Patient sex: M
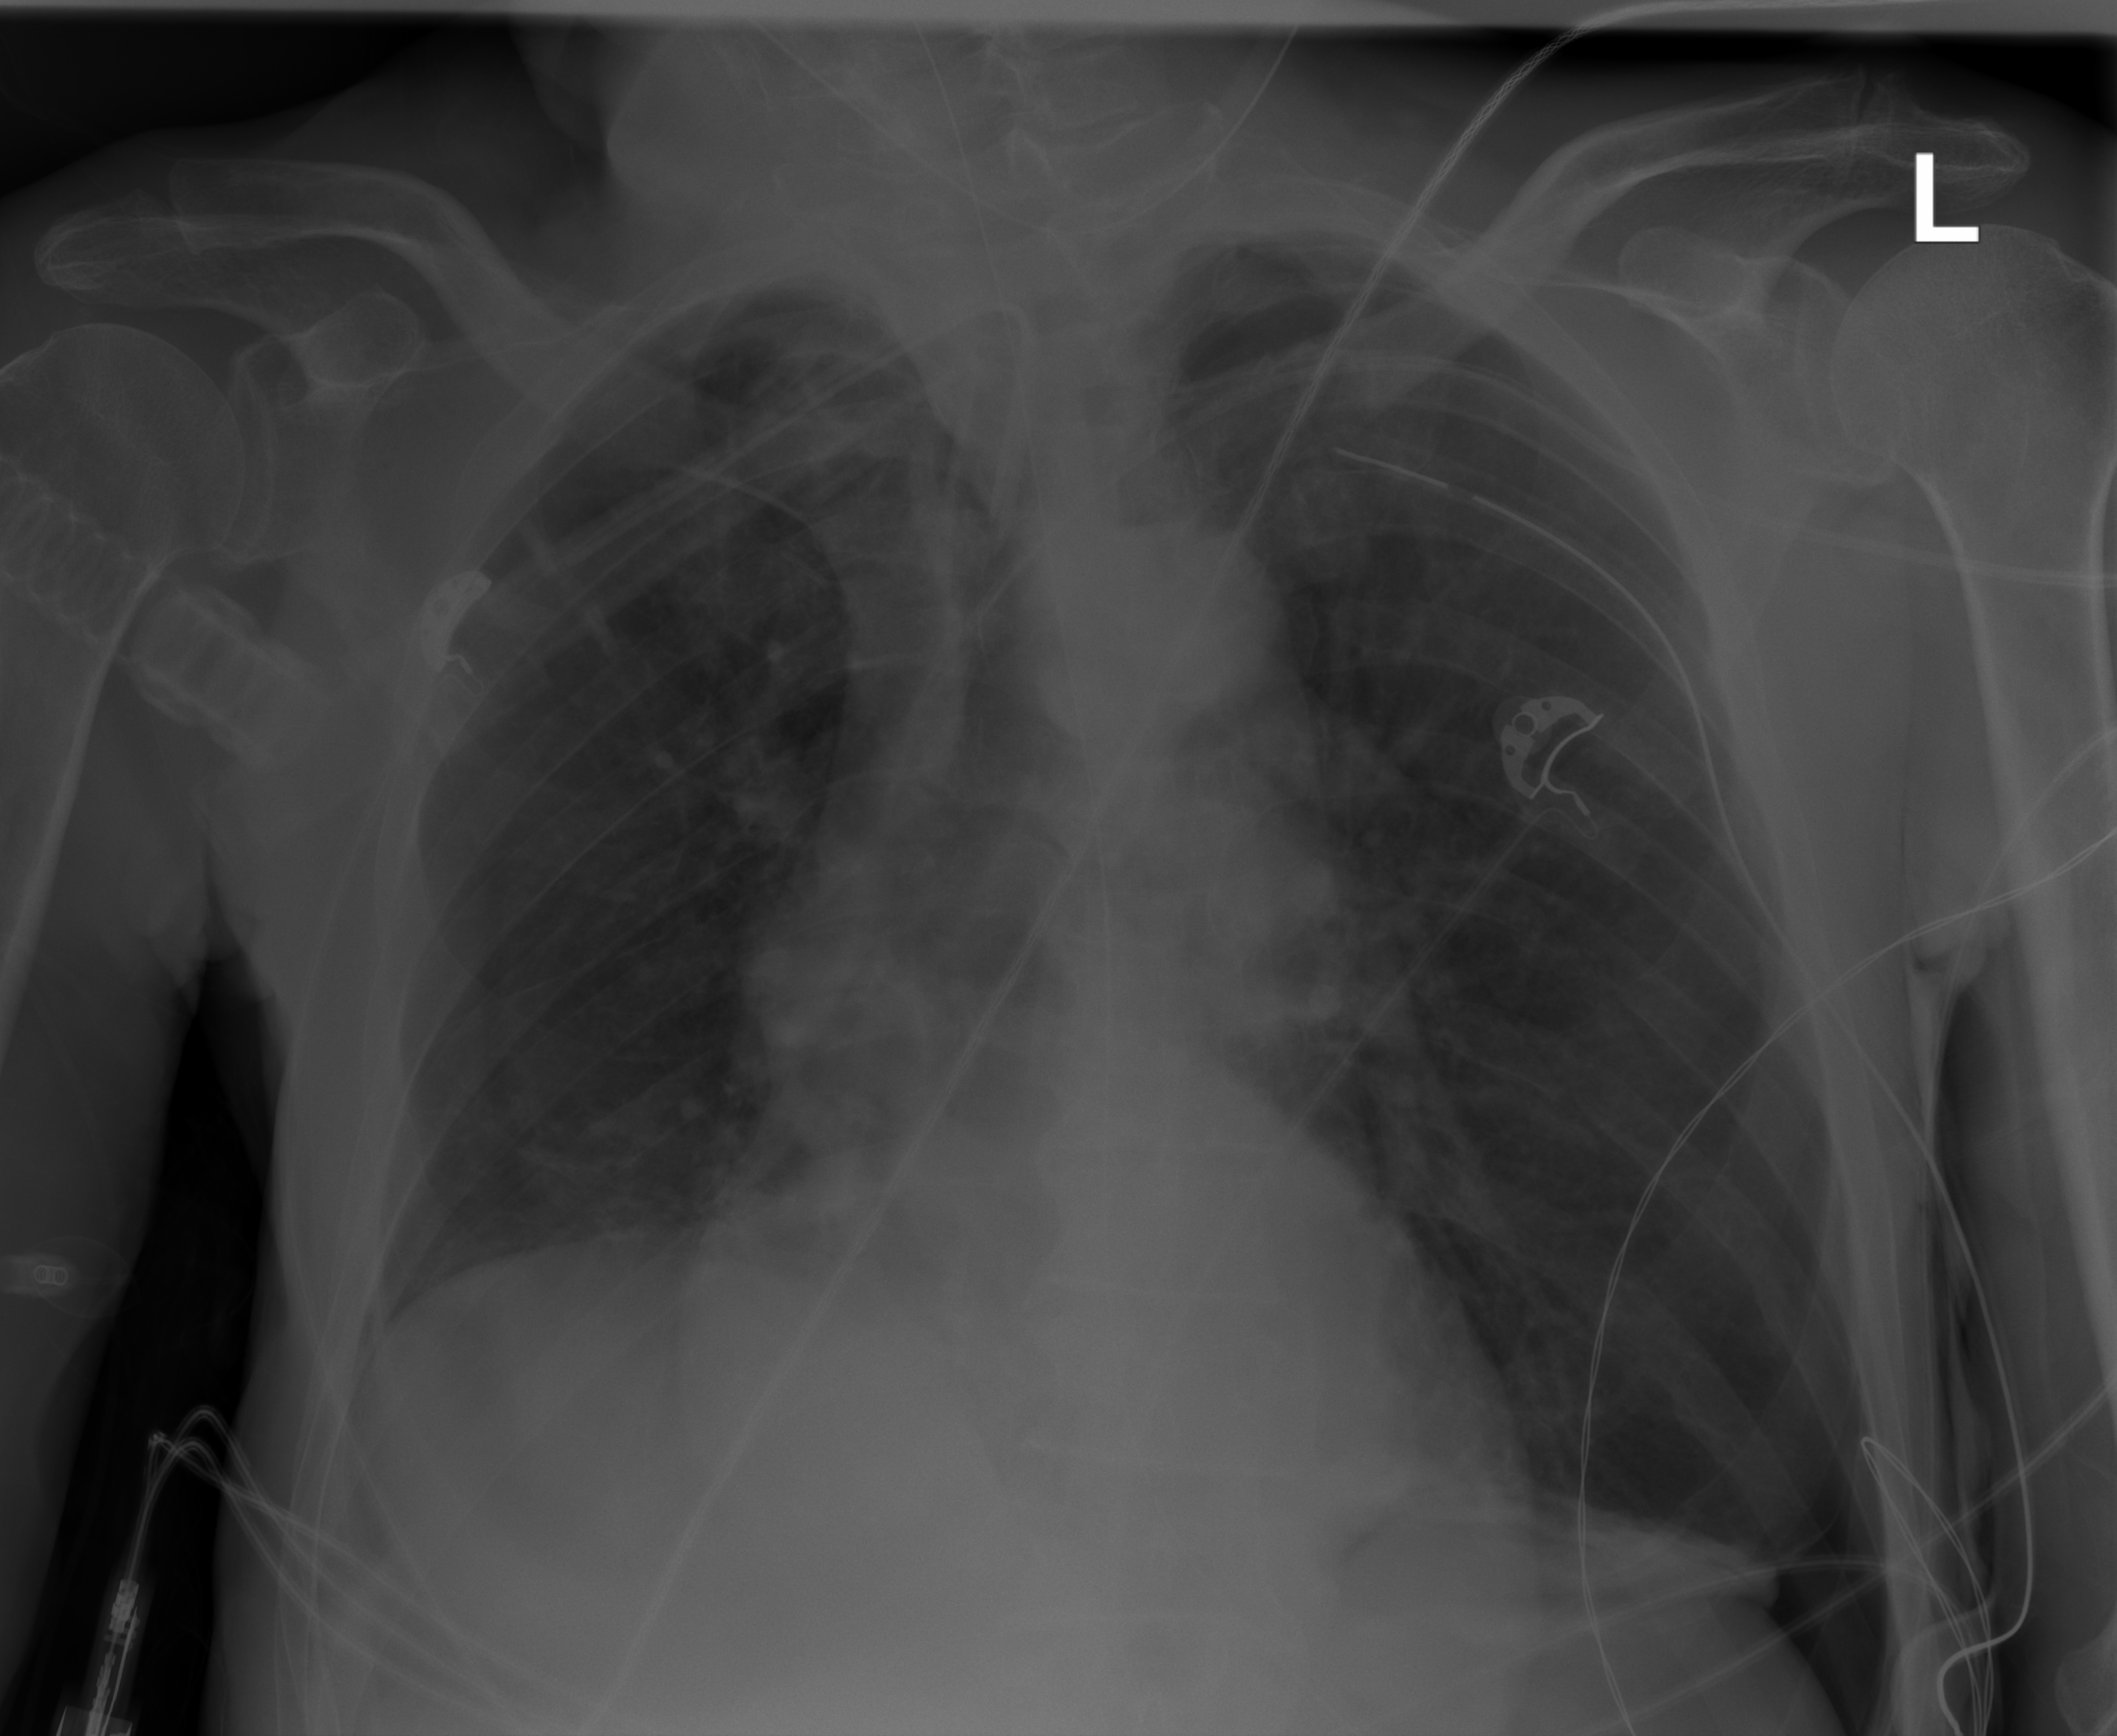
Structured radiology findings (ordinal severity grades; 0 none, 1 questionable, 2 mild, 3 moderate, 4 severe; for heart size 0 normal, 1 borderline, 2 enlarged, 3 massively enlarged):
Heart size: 1
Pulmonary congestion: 0
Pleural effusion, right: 0
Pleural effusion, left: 0
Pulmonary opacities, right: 0
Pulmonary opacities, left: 0
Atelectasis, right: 2
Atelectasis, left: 2